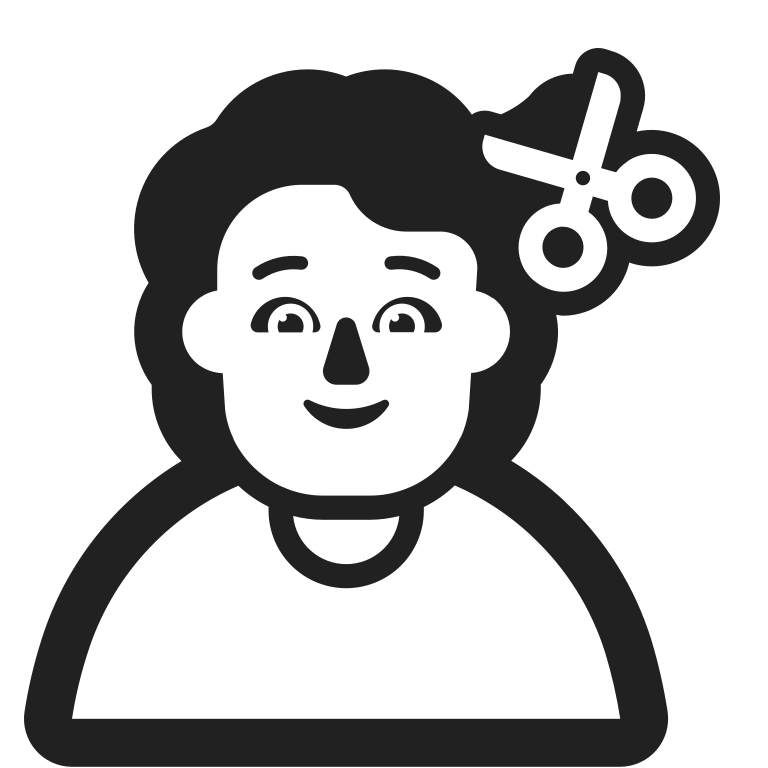
person getting haircut high contrast default